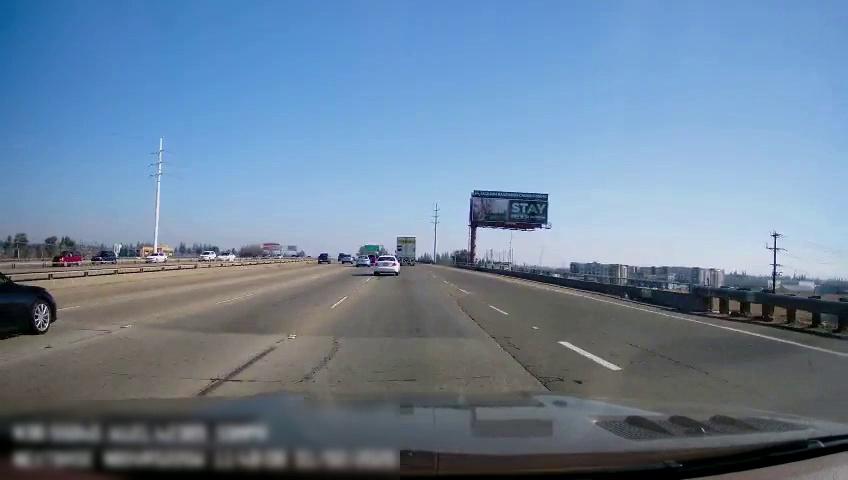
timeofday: Day
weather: Sunny
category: Drivable Space
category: Vehicles | SUV
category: Vehicles | Car
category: Vehicles | Car
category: Vehicles | SUV
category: Vehicles | SUV
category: Vehicles | SUV
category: Vehicles | SUV
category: Vehicles | Truck
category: Vehicles | Car
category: Vehicles | Car
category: Vehicles | Truck
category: Lanes | Alternate Lane
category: Lanes | Alternate Lane
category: Lanes | Alternate Lane
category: Lanes | Alternate Lane
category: Lanes | Alternate Lane
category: Traffic | Signs